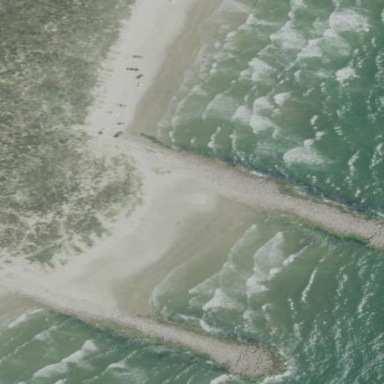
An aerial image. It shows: Breakwater structure.